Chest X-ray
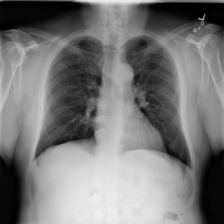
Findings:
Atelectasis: negative
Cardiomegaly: negative
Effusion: negative
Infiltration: negative
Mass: negative
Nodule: negative
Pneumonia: negative
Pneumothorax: negative
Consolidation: negative
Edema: negative
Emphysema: negative
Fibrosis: negative
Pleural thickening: negative
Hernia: negative